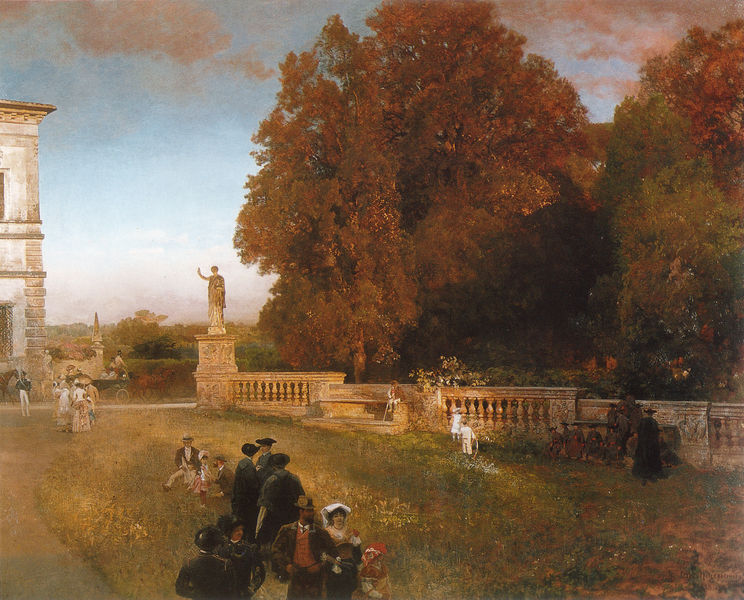
Titel: Im Park der Villa Borghese
Künstler: Oswald Achenbach
Standort: Düsseldorf
Institution: Kunstmuseum Düsseldorf im Ehrenhof
Schlagwörter: baum, blau, blätter, dunkel, gemälde, gruppe, himmel, laub, mann, schatten, weiß, wolken, bäume, frauen, grün, impressionismus, landschaft, menschen, mädchen, ocker, sitzen, abend, ausschnitt, blumen, braun, frau, geste, grau, hell, hut, hüte, licht, männer, orange, schwarz, säulen, ölbild, dach, gebäude, gras, haus, park, rasen, rot, schirm, schloss, sonnenschirm, weg, wiese, zaun, gesellschaft, haube, arm, sockel, stein, dämmerung, feld, horizont, gehen, kirche, pfad, sonne, wege, figur, gold, familie, kind, paar, personen, genre, kinder, pferd, garten, skulptur, statue, spanien, terrasse, ansicht, fassade, mauer, herbst, steinmauer, ausflug, blümchen, kutsche, bank, figuren, jugendstil, spielen, detail, freizeit, geländer, plastik, podest, junge, weste, abendrot, abendstimmung, münchen, palast, stockwerk, balustrade, spaziergang, denkmal, soldat, laubbaum, göttin, rom, sonntag, tracht, fragment, fries, rustika, villa, statuen, laubbäume, eiche, fernsicht, etagen, ballustrade, tempel, spaziergänger, kinderwagen, stockwerke, familien, weise, römisch, etage, eckverstärkung, baluster, erholung, zeigegestus, arm in arm, alustrade, schlosgarten, steinbänke, t, picknck, balustrad3e, frauan